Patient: sex F, age 73
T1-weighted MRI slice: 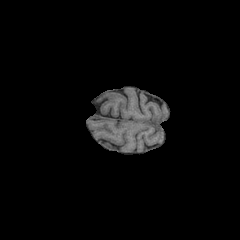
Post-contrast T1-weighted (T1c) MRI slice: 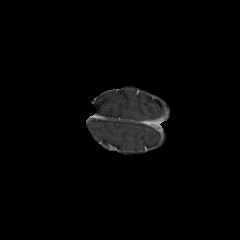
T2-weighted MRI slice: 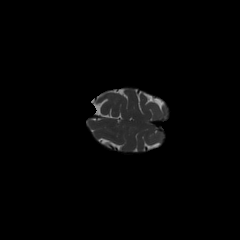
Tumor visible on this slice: no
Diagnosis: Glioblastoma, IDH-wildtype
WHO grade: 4